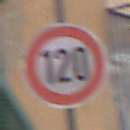
Verkehrszeichen: Geschwindigkeit120
Umgebung: Outdoor, Urban
Tageszeit: Midday
Wetter: Overcast
Licht: Natural
Jahreszeit: NotSpecified
Kontrast: LowContrast